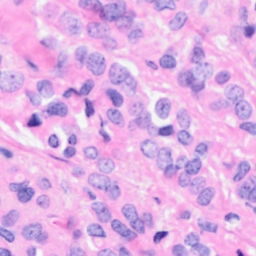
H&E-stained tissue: Breast